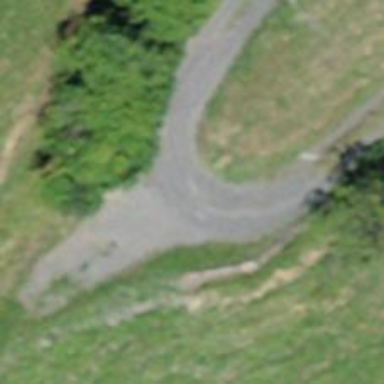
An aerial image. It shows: Unpaved track with grade 3 track type.